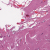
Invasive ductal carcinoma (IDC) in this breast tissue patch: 0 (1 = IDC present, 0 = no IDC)